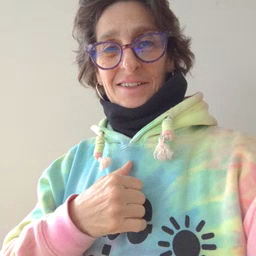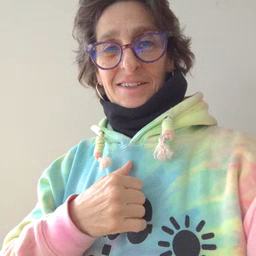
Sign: head